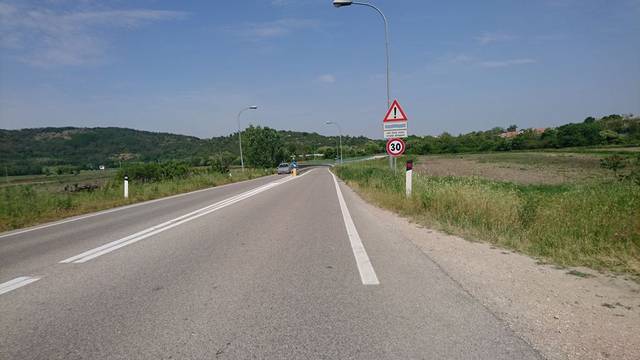
Region: Italy
Coordinates: 45.293, 11.777